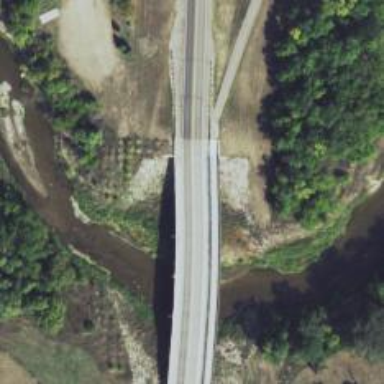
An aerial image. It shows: Primary highway bridge with asphalt surface.